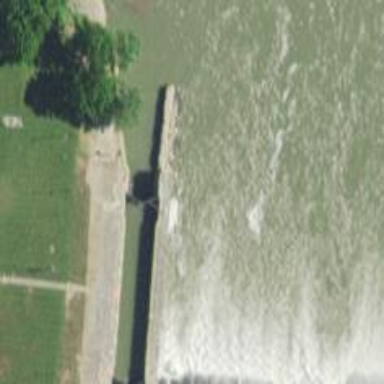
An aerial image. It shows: Lock gate along waterway.